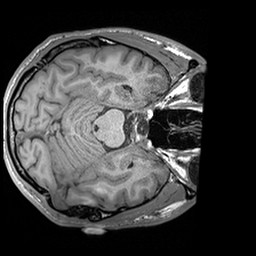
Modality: T1w
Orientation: axial
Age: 24
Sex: male
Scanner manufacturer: siemens
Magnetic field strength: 3 T
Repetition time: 1.6 s
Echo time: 0.00236 s